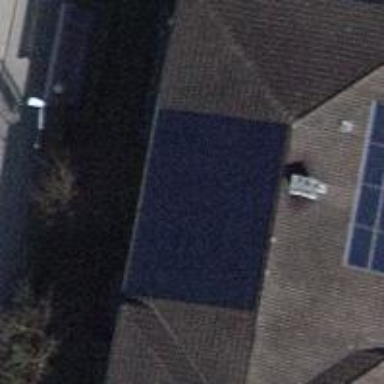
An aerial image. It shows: Small solar photovoltaic panel generator on the roof of building.